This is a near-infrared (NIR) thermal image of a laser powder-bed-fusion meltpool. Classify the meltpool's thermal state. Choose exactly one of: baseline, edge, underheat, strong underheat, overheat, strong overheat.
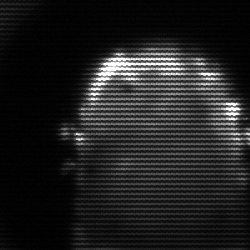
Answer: baseline